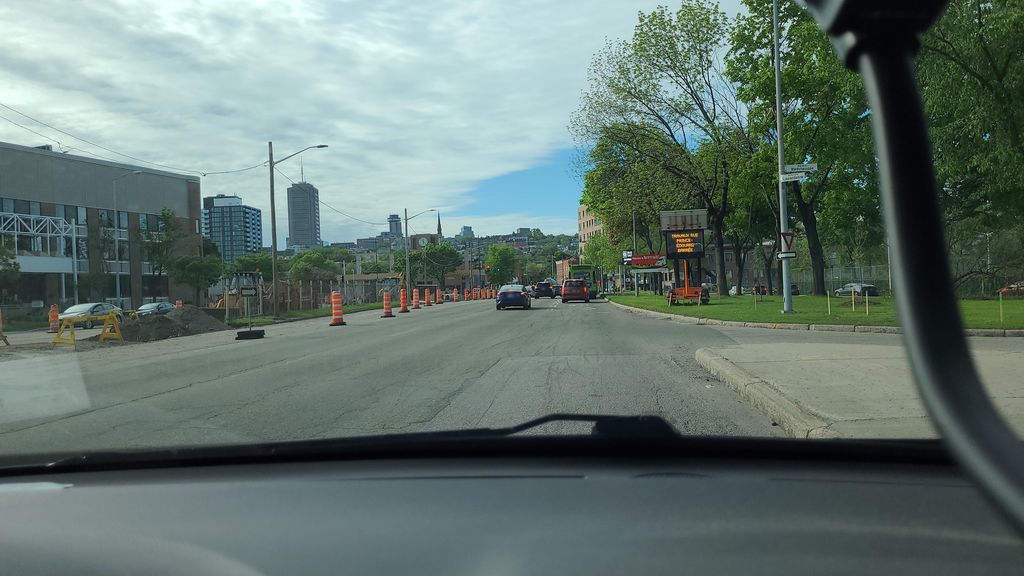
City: quebec_city